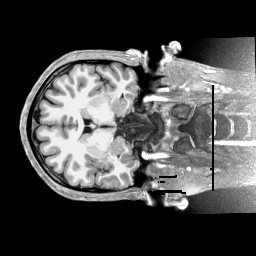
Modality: T1w
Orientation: axial
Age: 27
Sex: male